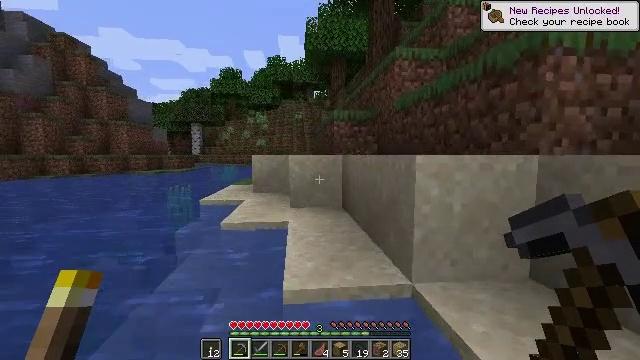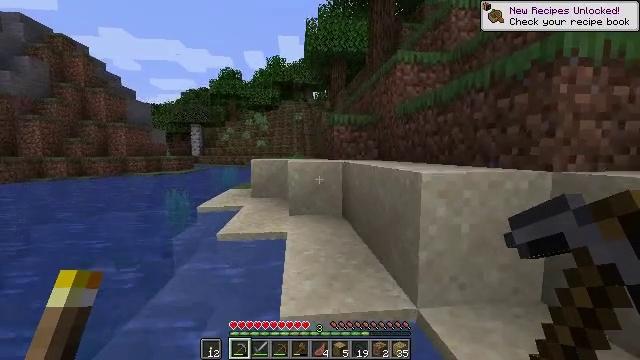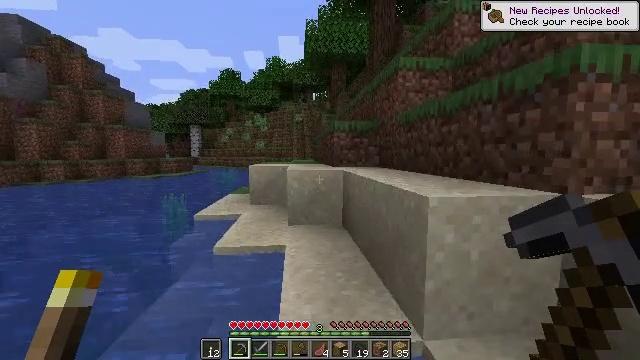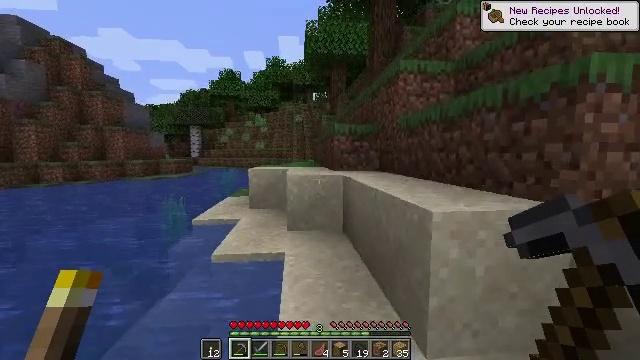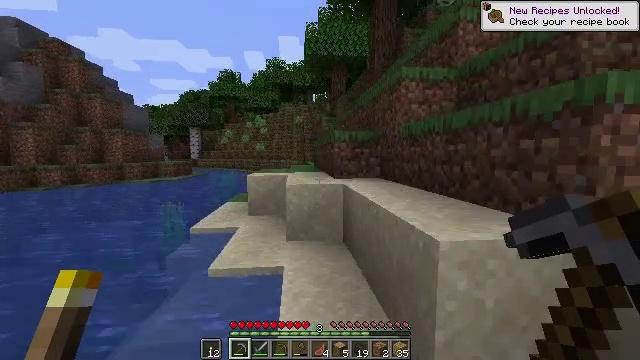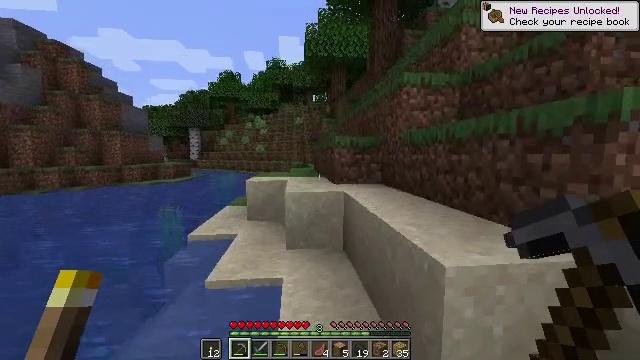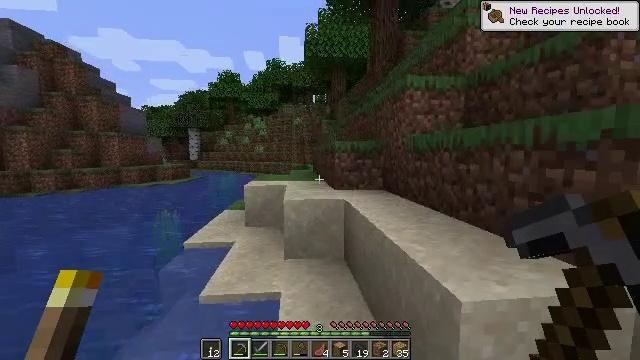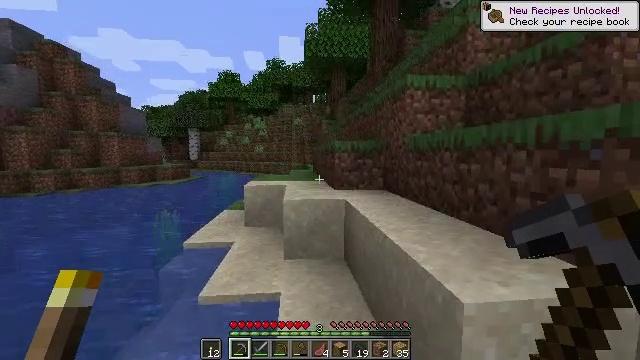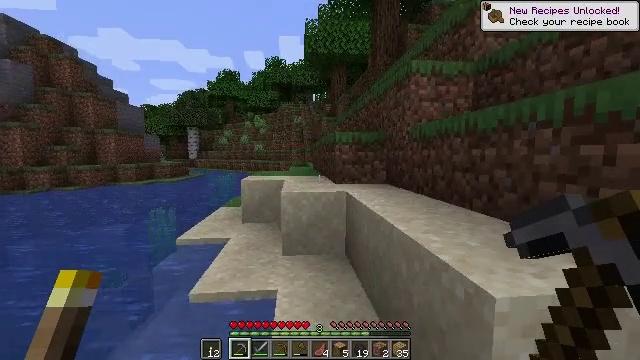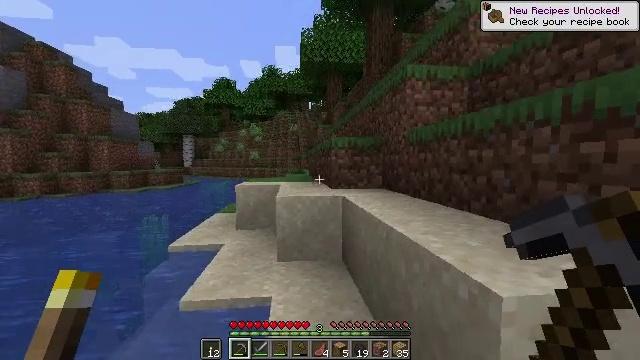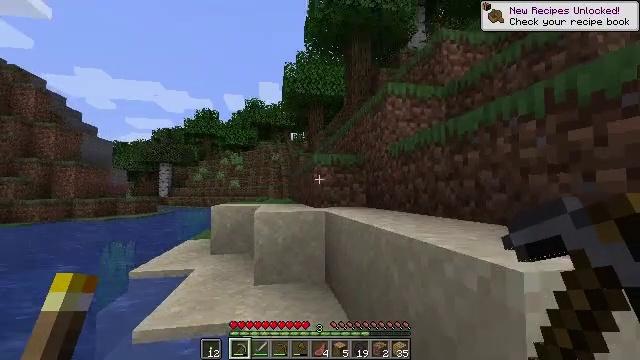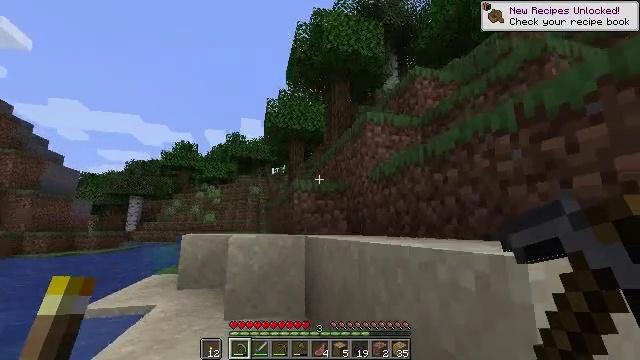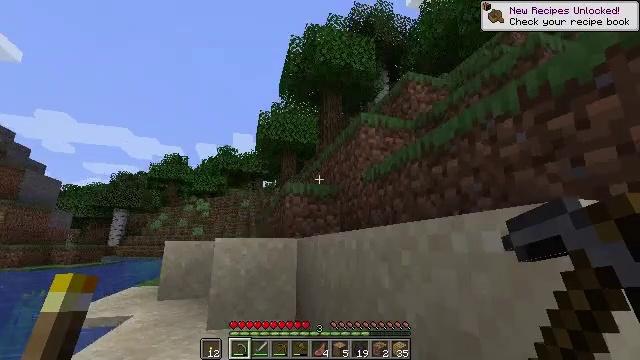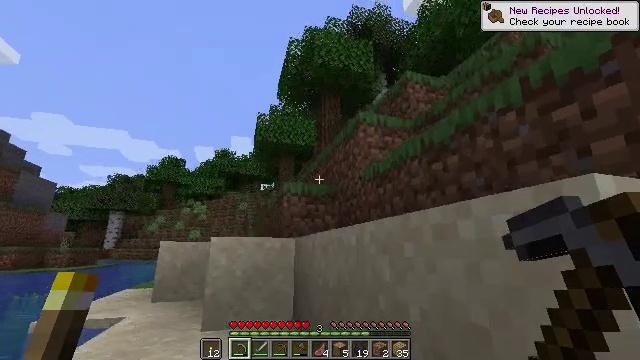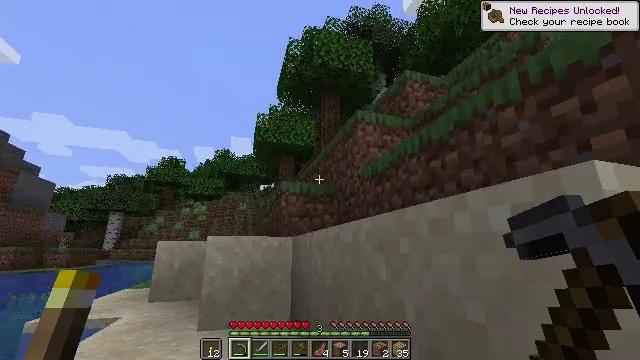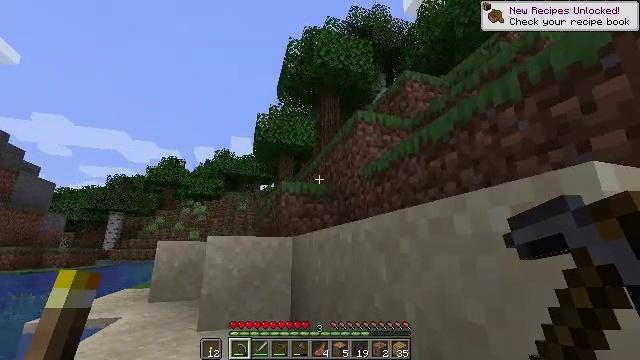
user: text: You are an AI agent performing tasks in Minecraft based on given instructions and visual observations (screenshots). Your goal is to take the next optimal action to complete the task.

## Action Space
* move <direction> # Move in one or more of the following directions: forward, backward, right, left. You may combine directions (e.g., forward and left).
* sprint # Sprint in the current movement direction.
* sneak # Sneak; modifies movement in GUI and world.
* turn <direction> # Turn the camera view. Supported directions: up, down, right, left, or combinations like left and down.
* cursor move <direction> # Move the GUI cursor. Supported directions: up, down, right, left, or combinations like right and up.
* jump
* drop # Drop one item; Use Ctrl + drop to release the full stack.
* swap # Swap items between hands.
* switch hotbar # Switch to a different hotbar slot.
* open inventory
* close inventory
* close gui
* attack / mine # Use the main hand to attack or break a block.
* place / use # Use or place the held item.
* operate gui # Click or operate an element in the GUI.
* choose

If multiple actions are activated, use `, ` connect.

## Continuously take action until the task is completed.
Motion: motion action
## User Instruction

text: Dig up the grass block for dirt.
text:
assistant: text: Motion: move forward, jump
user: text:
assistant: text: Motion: move forward, jump
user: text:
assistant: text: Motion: move forward, jump
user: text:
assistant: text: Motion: move forward, jump
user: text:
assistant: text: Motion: move forward, jump
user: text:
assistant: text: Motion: move forward, jump
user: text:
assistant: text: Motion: move forward, jump
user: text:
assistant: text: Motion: move forward, jump
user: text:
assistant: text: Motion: move forward, turn up, jump
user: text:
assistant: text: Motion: move forward, turn right and up, jump
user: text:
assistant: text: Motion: move forward, turn right and up, jump
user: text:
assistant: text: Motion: move forward, turn right and up, jump
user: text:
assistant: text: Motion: move forward, jump
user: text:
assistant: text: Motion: move forward, jump
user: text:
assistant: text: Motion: move forward, jump
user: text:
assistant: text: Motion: move forward, jump
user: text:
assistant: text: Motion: move forward, jump
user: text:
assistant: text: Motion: move forward, jump
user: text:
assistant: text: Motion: move forward, jump
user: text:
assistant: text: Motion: move forward, jump
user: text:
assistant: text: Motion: move forward, jump
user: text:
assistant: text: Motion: move forward, jump
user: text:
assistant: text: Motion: move forward, jump
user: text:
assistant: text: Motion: move forward, jump
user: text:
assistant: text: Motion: move forward, jump
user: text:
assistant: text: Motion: move forward, jump
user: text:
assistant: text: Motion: move forward, jump
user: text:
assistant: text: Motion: move forward, jump
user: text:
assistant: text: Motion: move forward, jump
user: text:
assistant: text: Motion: move forward, jump